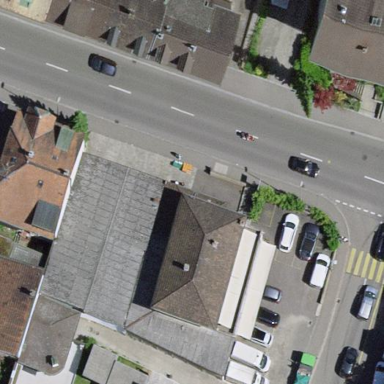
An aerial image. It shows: Building housing greengrocer shop.